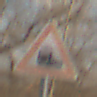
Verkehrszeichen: Bahnuebergang
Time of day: SunriseSunset
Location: Outdoor (Nature)
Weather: PartlyCloudy
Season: NotSpecified
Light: Natural